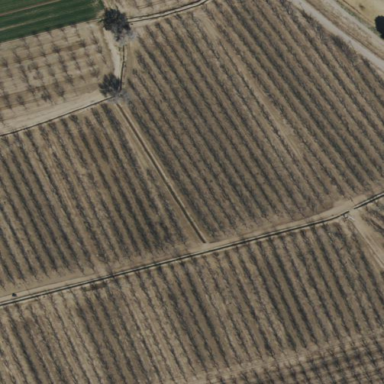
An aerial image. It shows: Orchard.